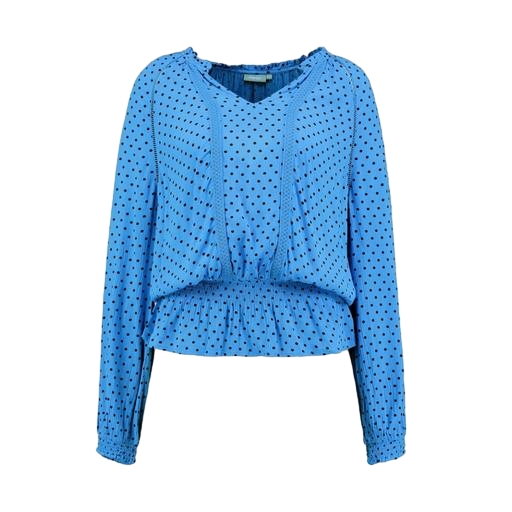
blue polka-dot top, blue polka dot cropped blouse, blue relaxed dotted top, white background